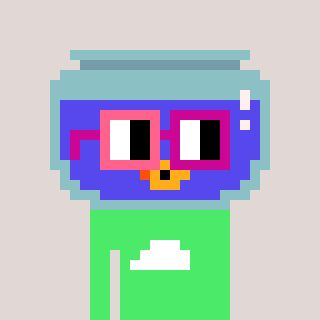
a pixel art character with square pink and red glasses, a goldfish-shaped head and a teal-colored body on a warm background